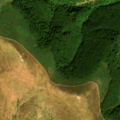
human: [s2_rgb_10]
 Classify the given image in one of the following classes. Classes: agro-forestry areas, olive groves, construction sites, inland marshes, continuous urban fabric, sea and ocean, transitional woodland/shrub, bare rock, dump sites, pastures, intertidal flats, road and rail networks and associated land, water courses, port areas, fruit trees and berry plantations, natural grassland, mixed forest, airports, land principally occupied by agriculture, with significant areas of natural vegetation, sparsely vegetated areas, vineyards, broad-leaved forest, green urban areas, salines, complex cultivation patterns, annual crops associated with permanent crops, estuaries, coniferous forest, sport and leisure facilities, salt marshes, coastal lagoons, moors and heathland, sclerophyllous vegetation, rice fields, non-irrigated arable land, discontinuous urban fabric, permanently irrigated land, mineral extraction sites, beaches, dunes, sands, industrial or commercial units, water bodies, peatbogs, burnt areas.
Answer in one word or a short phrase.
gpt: broad-leaved forest, natural grassland, transitional woodland/shrub